Question: I was test the delegate pass the value in objective-c.
I know there are other methods can pass string between UIViewControllers like NSNotifyCenter..etc.
Now I want to try to use the delegate pass value .
But I encounter some problems.
I use the navigation and there have two UIViewController(FirstUIViewcontroller and SecondUIViewController).

Now I want to use manual to change to SecondUIViewController,not use the button drag to the SecondUIViewController at FirstUIViewController.
So I add the code in the button action.
'''
- (IBAction)pushBtnAction:(id)sender {
SecondViewController *controller = [self.storyboard instantiateViewControllerWithIdentifier:@"SecondViewController"];
[self.navigationController pushViewController:controller animated:YES];
}
'''
Then I want to pass the value from the SecondUIViewcontroller when I pop the view controller.
So I add the delegate implement and se the delegate in the
'''
- (void)viewDidLoad {
[super viewDidLoad];
UIStoryboard *mainStoryboard = [UIStoryboard storyboardWithName:@"Main" bundle: nil];
secondVC = (SecondViewController*)[mainStoryboard instantiateViewControllerWithIdentifier:@"SecondViewController"];
secondVC.delegate = self;
}
-(void) passSecondVC:(SecondViewController *)vc didAddValue:(NSString *)str
{
NSLog(@"second str:%@",str);
'''
}
In the , I had declare delegate method.
'''
@class SecondViewController;
@protocol SecondViewControllerDelegate <NSObject>
@optional
-(void)passSecondVC:(SecondViewController*)vc didAddValue:(NSString*) str;
@end
@interface SecondViewController : UIViewController
@property (nonatomic,assign) id<SecondViewControllerDelegate> delegate;
- (IBAction)passValueDelegatBtnAction:(id)sender;
'''
In the ,
when I click the button will pop self uiviewcontroller and pass the value to FirstUIViewController.
'''
- (IBAction)passValueDelegatBtnAction:(id)sender {
if( [self.delegate respondsToSelector:@selector(passSecondVC:didAddValue:)])
{
[self.delegate passSecondVC:self didAddValue:@"this is string from sencond vc"];
}
[self.navigationController popViewControllerAnimated:YES];
}
'''
(My problems)
I had try to other method like below in the FirstViewController.m
'''
- (void) prepareForSegue:(UIStoryboardSegue *)segue sender:(id)sender
{
NSLog(@"segue");
id vc = segue.destinationViewController;
if( [vc isKindOfClass:[SecondViewController class]])
{
SecondViewController *secondVC = vc;
secondVC.delegate = self;
}
}
'''
There are same problem.
I can't get the value from the delegate method.
Have anyone know where the problems?
I post my completely code in <URL>.
Thank you very much.
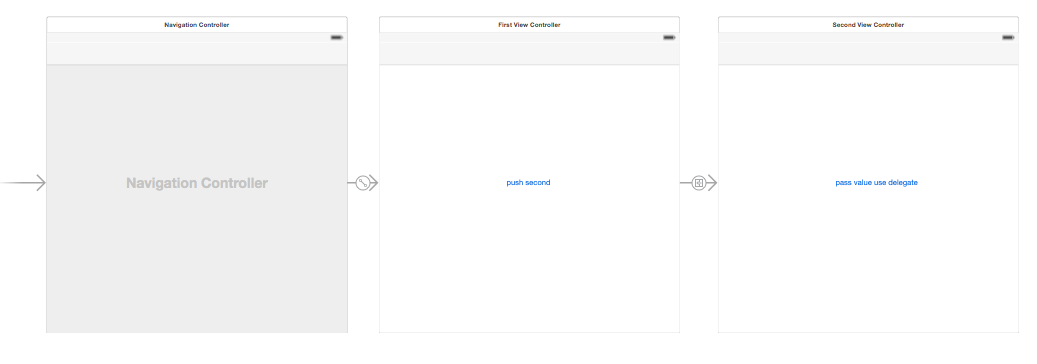
Answer: Alright!
Remove your code from the 'viewDidLoad:' method and set the delegate when you push the secondViewController.
'''
- (IBAction)pushBtnAction:(id)sender {
SecondViewController *controller = [self.storyboard instantiateViewControllerWithIdentifier:@"SecondViewController"];
[controller setDelegate:self];
[self.navigationController pushViewController:controller animated:YES];
}
'''
: You create a new object in your viewDidLoad: method and set your firstViewController as delegate to it. Now while pushing you are creating another object of SecondViewController whose delegate is not set.